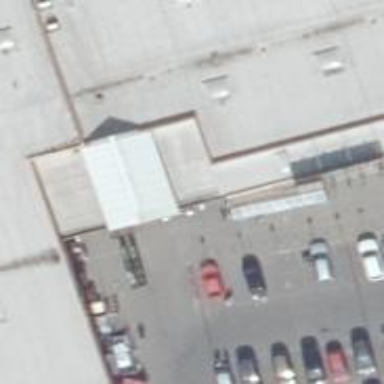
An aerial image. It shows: Parking aisle next to footway.